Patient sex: M
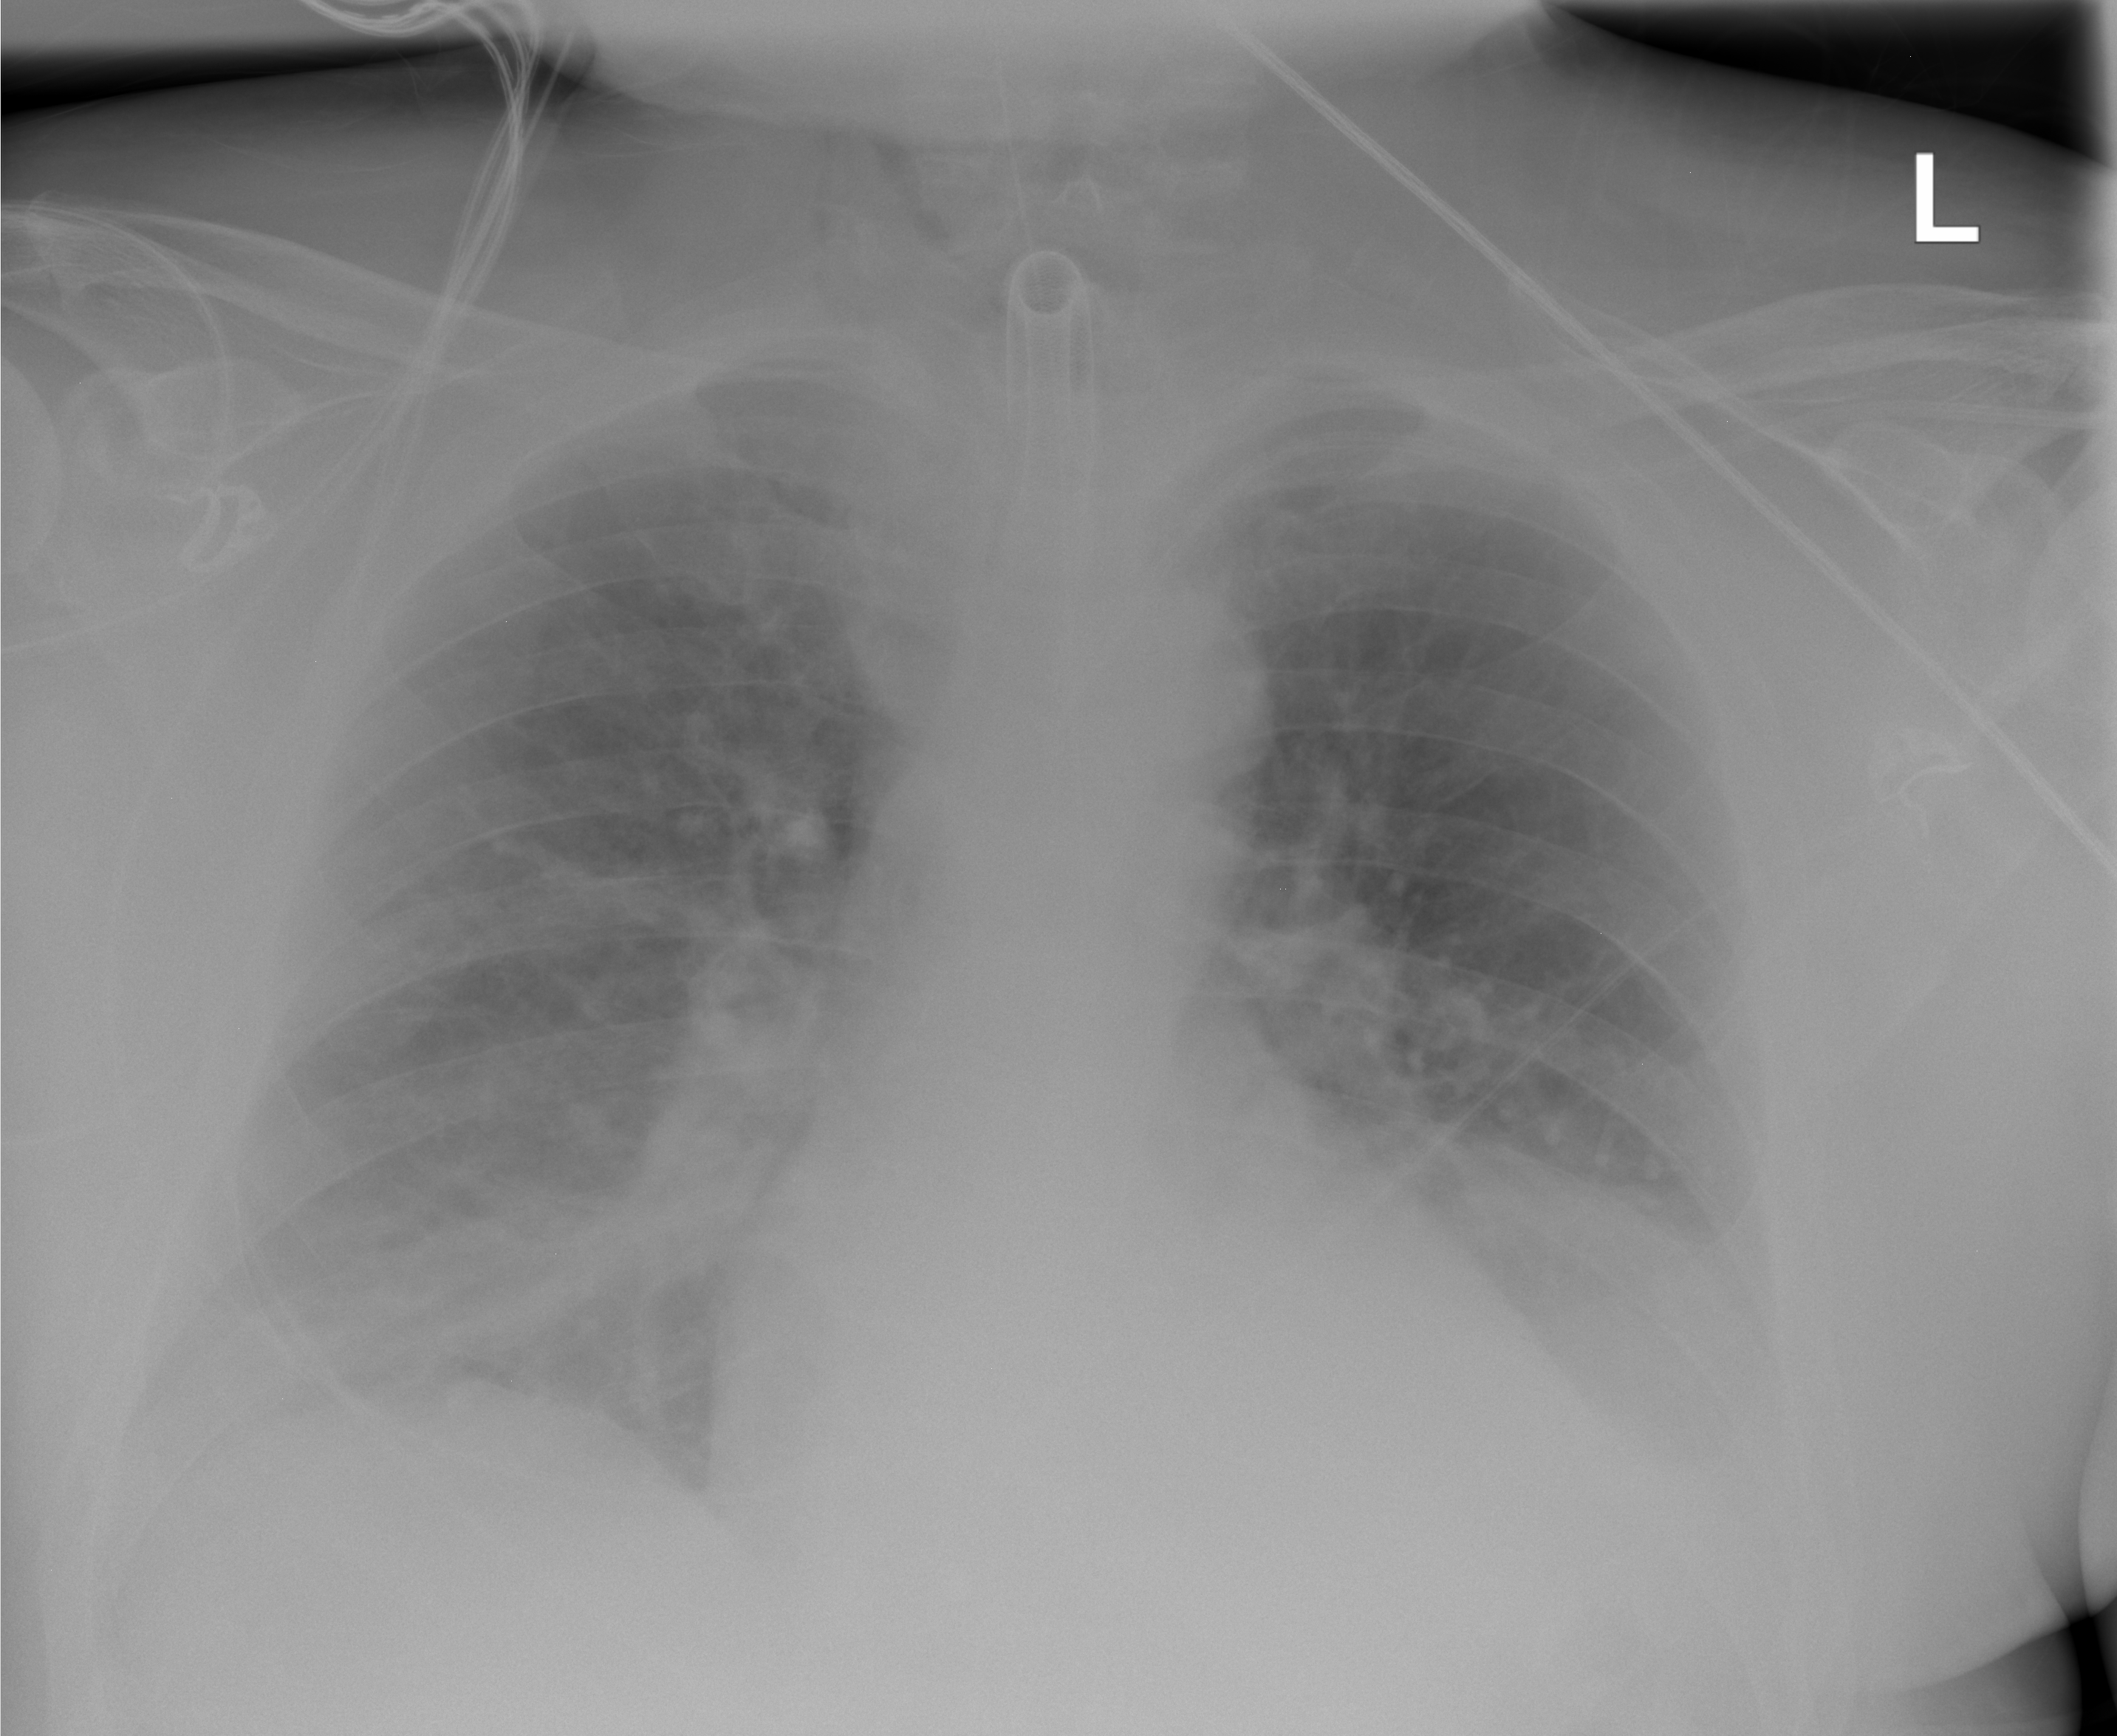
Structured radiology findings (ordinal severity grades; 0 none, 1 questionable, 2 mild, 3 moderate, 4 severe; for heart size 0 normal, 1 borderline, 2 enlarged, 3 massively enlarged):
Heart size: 0
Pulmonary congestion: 1
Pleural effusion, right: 2
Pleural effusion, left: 2
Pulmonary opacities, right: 0
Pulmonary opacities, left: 0
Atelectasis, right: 2
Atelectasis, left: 2